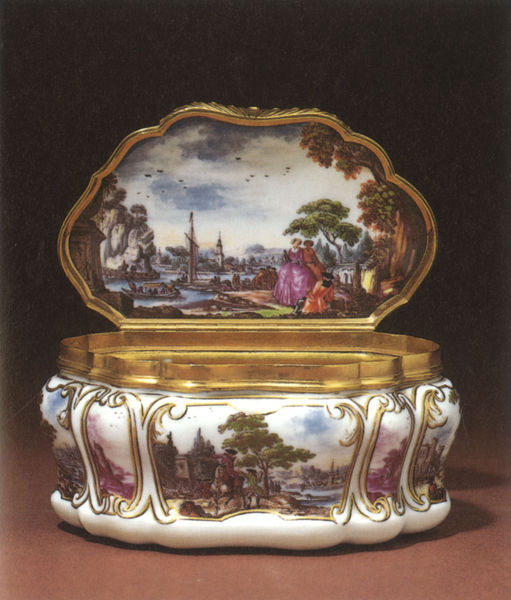
Titel: Tabatiere mit Landschaftsdarstellungen von Park- und Küstenlandschaften
Institution: Privatbesitz
Schlagwörter: baum, berg, himmel, mann, wasser, weiß, wolken, bäume, fluss, frauen, grün, himmerl, landschaft, stadt, ufer, damen, frau, kleid, szene, dame, haus, hund, rose, rot, weg, malerei, häuser, vögel, gold, rosa, boot, boote, pferd, reiter, turm, keramik, schiff, schiffe, segel, bilder, fels, spazieren, hafen, glanz, verzierung, glänzen, anlegen, bemalt, foto, deckel, dose, motiv, porzellan, vergoldet, gemalt, spaziergang, spaziergänger, schatulle, objekt, kästchen, behältnis, deckeldose, handmalerei, schmuckdose, porzellanschatulle, zuckerdose porzellan